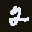
Label: 2